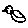
Label: bird